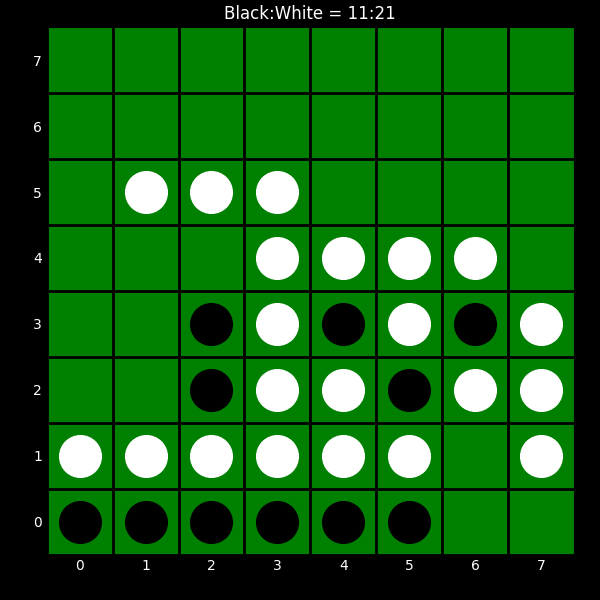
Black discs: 11
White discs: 21